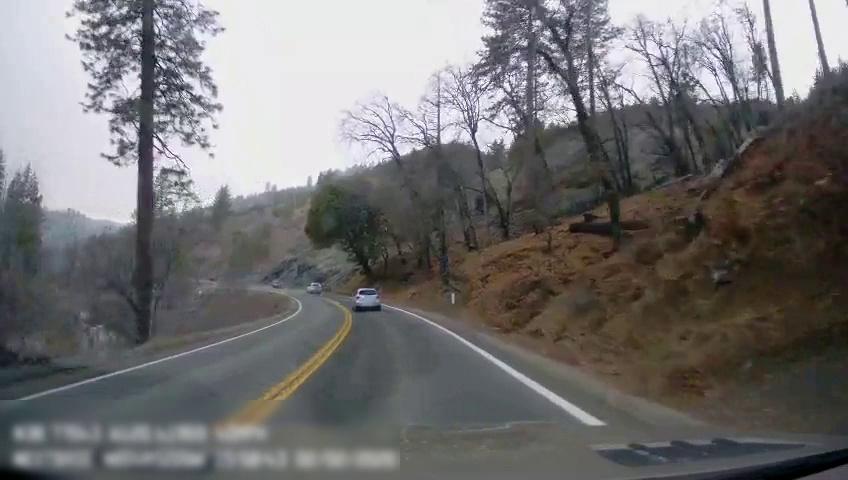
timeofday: Day
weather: Cloudy
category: Drivable Space
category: Vehicles | Car
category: Vehicles | SUV
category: Lanes | Current Lane
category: Lanes | Current Lane
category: Lanes | Opposite Lane